Question: I just installed vim on Pop OS 18.04 using
'''
sudo apt install vim
'''
This a fresh installation and I have not even set up a '.vimrc' file. Whenever I type '&'
key, vim shows a weird '&' character which when copied to some other text field fixes itself automatically I can type in other editors too. Here is a screenshot of the same:.
I looked for keymaps and tried opening vim as 'vim -u NONE'.
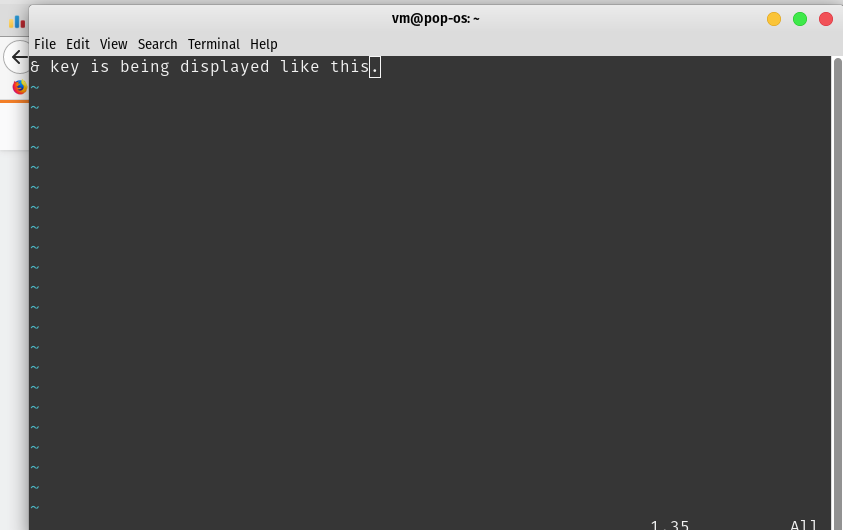
Answer: That's your font, as mentioned in the comments. The key works fine.